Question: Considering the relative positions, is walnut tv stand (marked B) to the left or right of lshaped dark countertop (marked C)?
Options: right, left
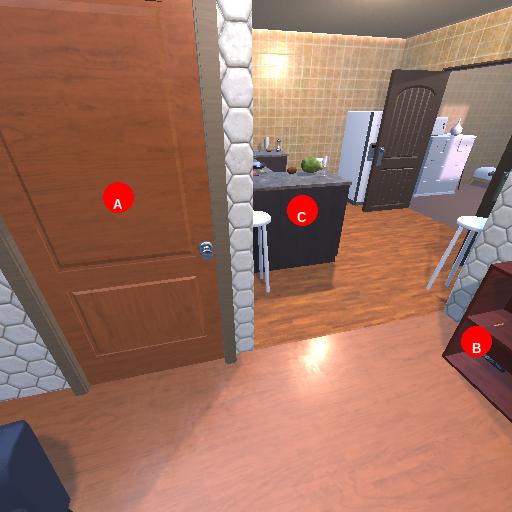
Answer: right